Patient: sex M, age 35
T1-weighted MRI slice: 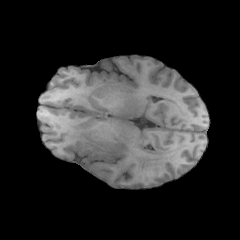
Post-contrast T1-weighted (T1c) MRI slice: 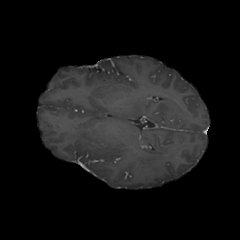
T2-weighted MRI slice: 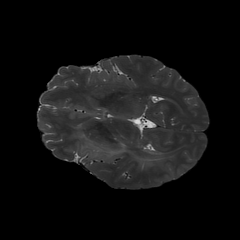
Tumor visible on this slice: yes
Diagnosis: Astrocytoma, IDH-wildtype
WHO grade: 2